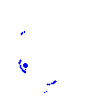
Particle: kaon